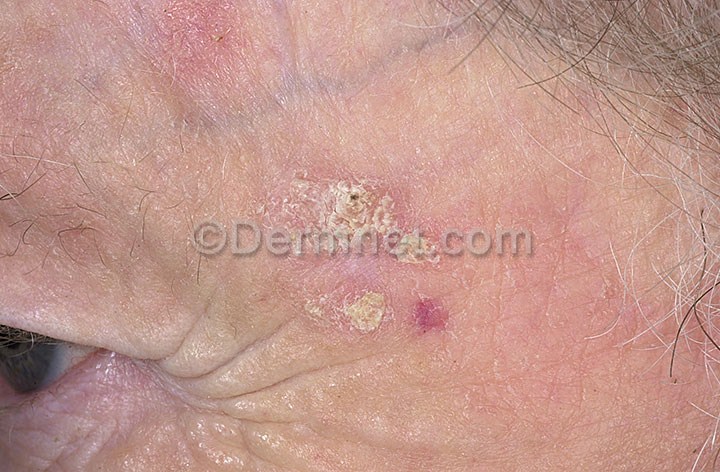
Disease: Actinic Keratosis Basal Cell Carcinoma and other Malignant Lesions